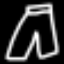
Label: pants